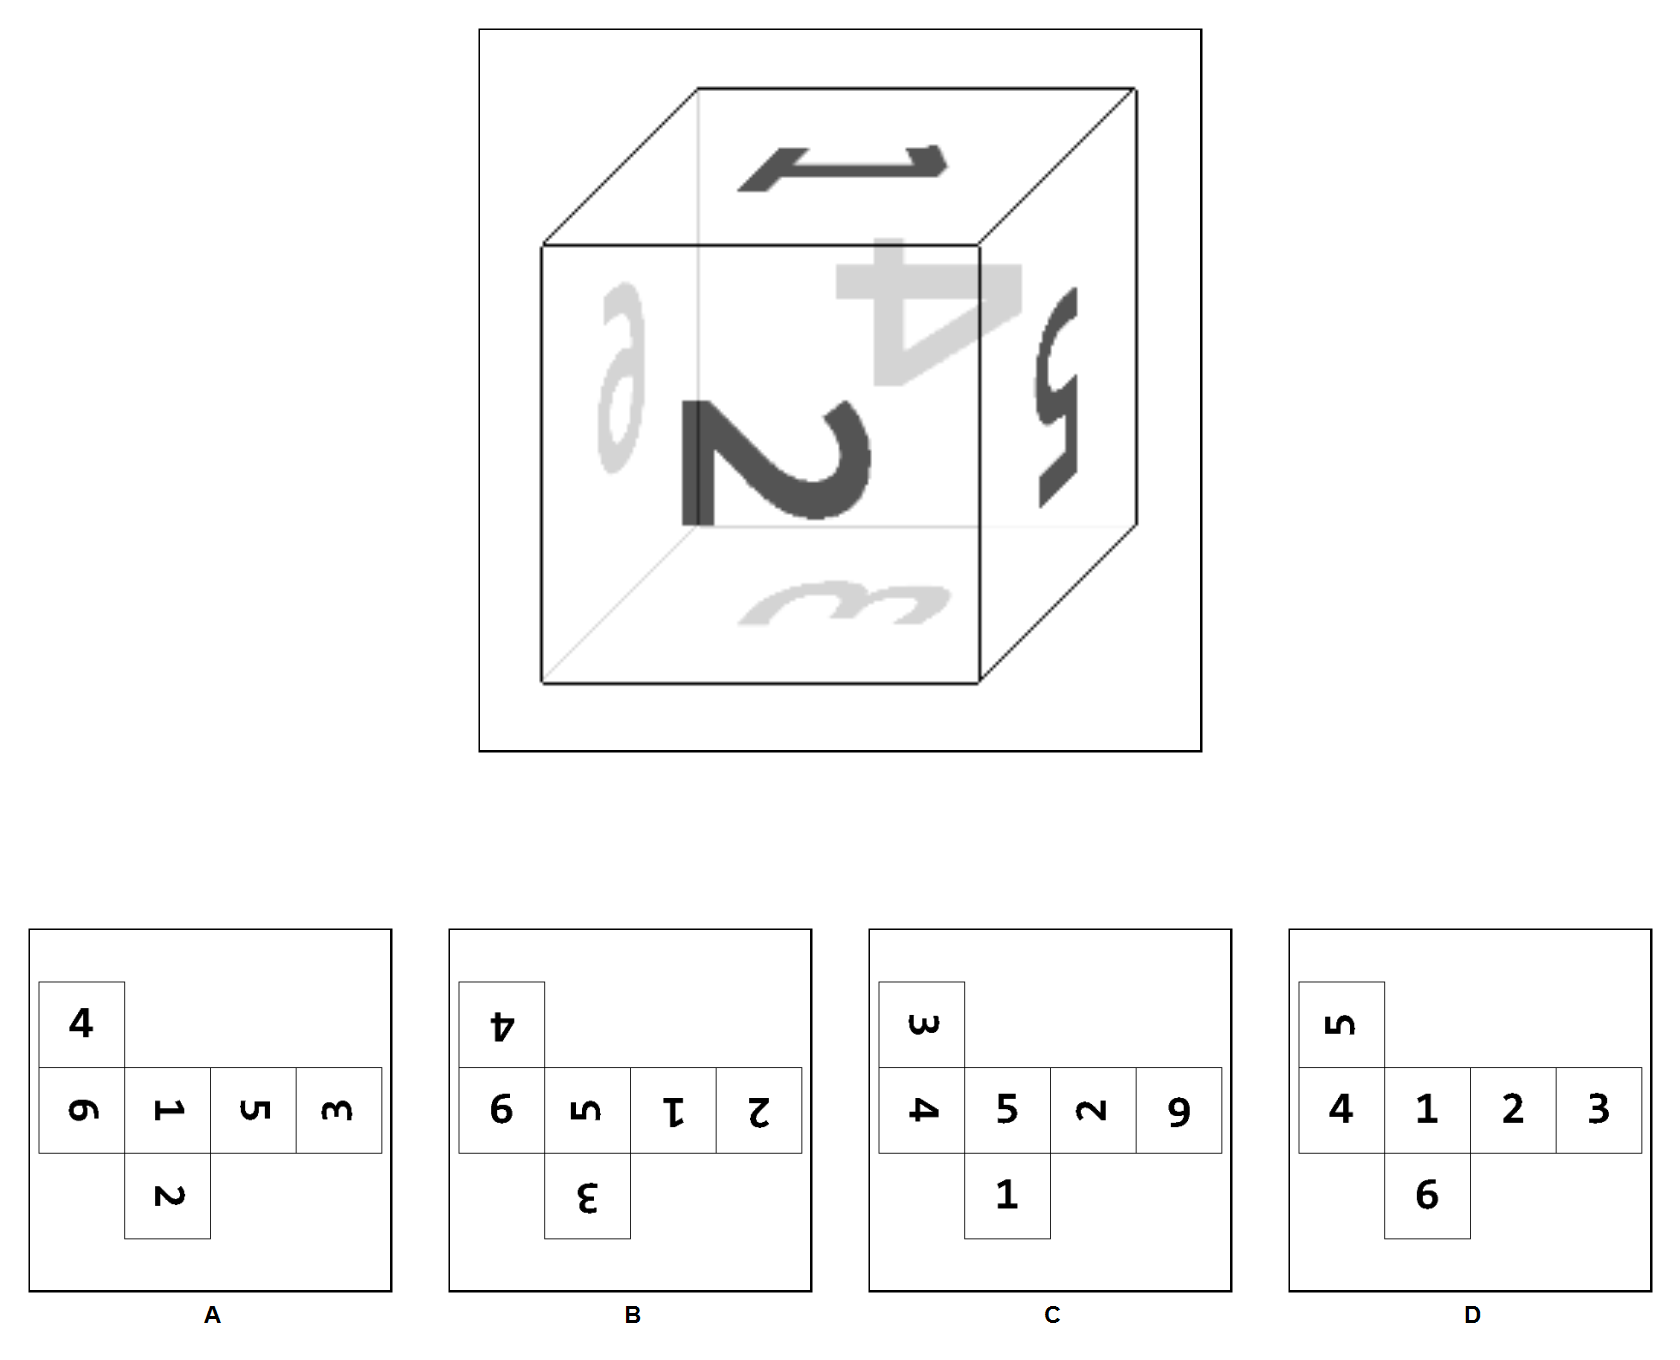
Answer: B